Question: I'm fetching data from Nasa API. This is my PagesData type on types.ts and state definition :
'''
export type PagesData = {
copyright?: String;
date: String;
explanation: String;
url: String;
media_type: String;
title: String;
};
'''
and my state definition :
'''
const initialValues = {
copyright: '',
date: '',
explanation: '',
url: '',
media_type: '',
title: '',
};
const [data, setData] = useState<PagesData>(initialValues);
...
fetch block
...
const newData: PagesData = await res.json();
setData(newData);
'''
My issue is i get an extra property field on data, but i dont need.

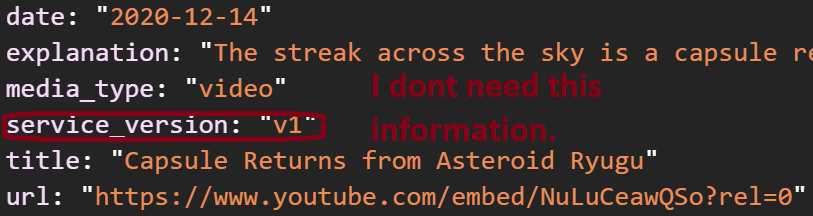
Answer: Typescript does not automatically filter out data for you. If you get a JSON file with lots of redundant information, you could manually filter it out. In this example I only use 'url' and 'title' from the 'rawJsonData' object.
'''
type PagesData = {
url:string,
title:string
}
let rawJsonData:any = {
title:"just a test",
url:"www.test.com",
id:4
}
const {title, url} = rawJsonData
let dataWithoutExtras:PagesData = {title, url}
'''